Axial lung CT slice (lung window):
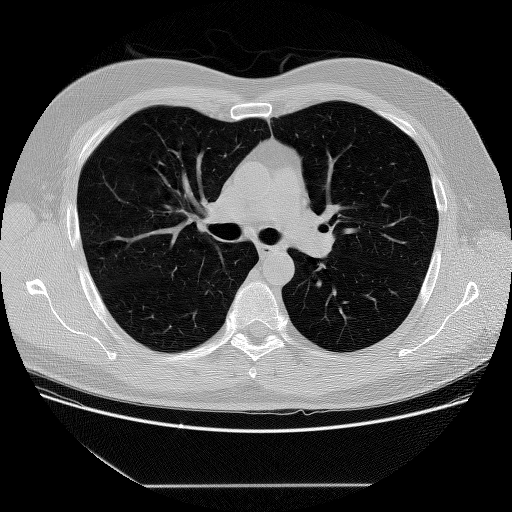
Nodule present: no